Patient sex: F
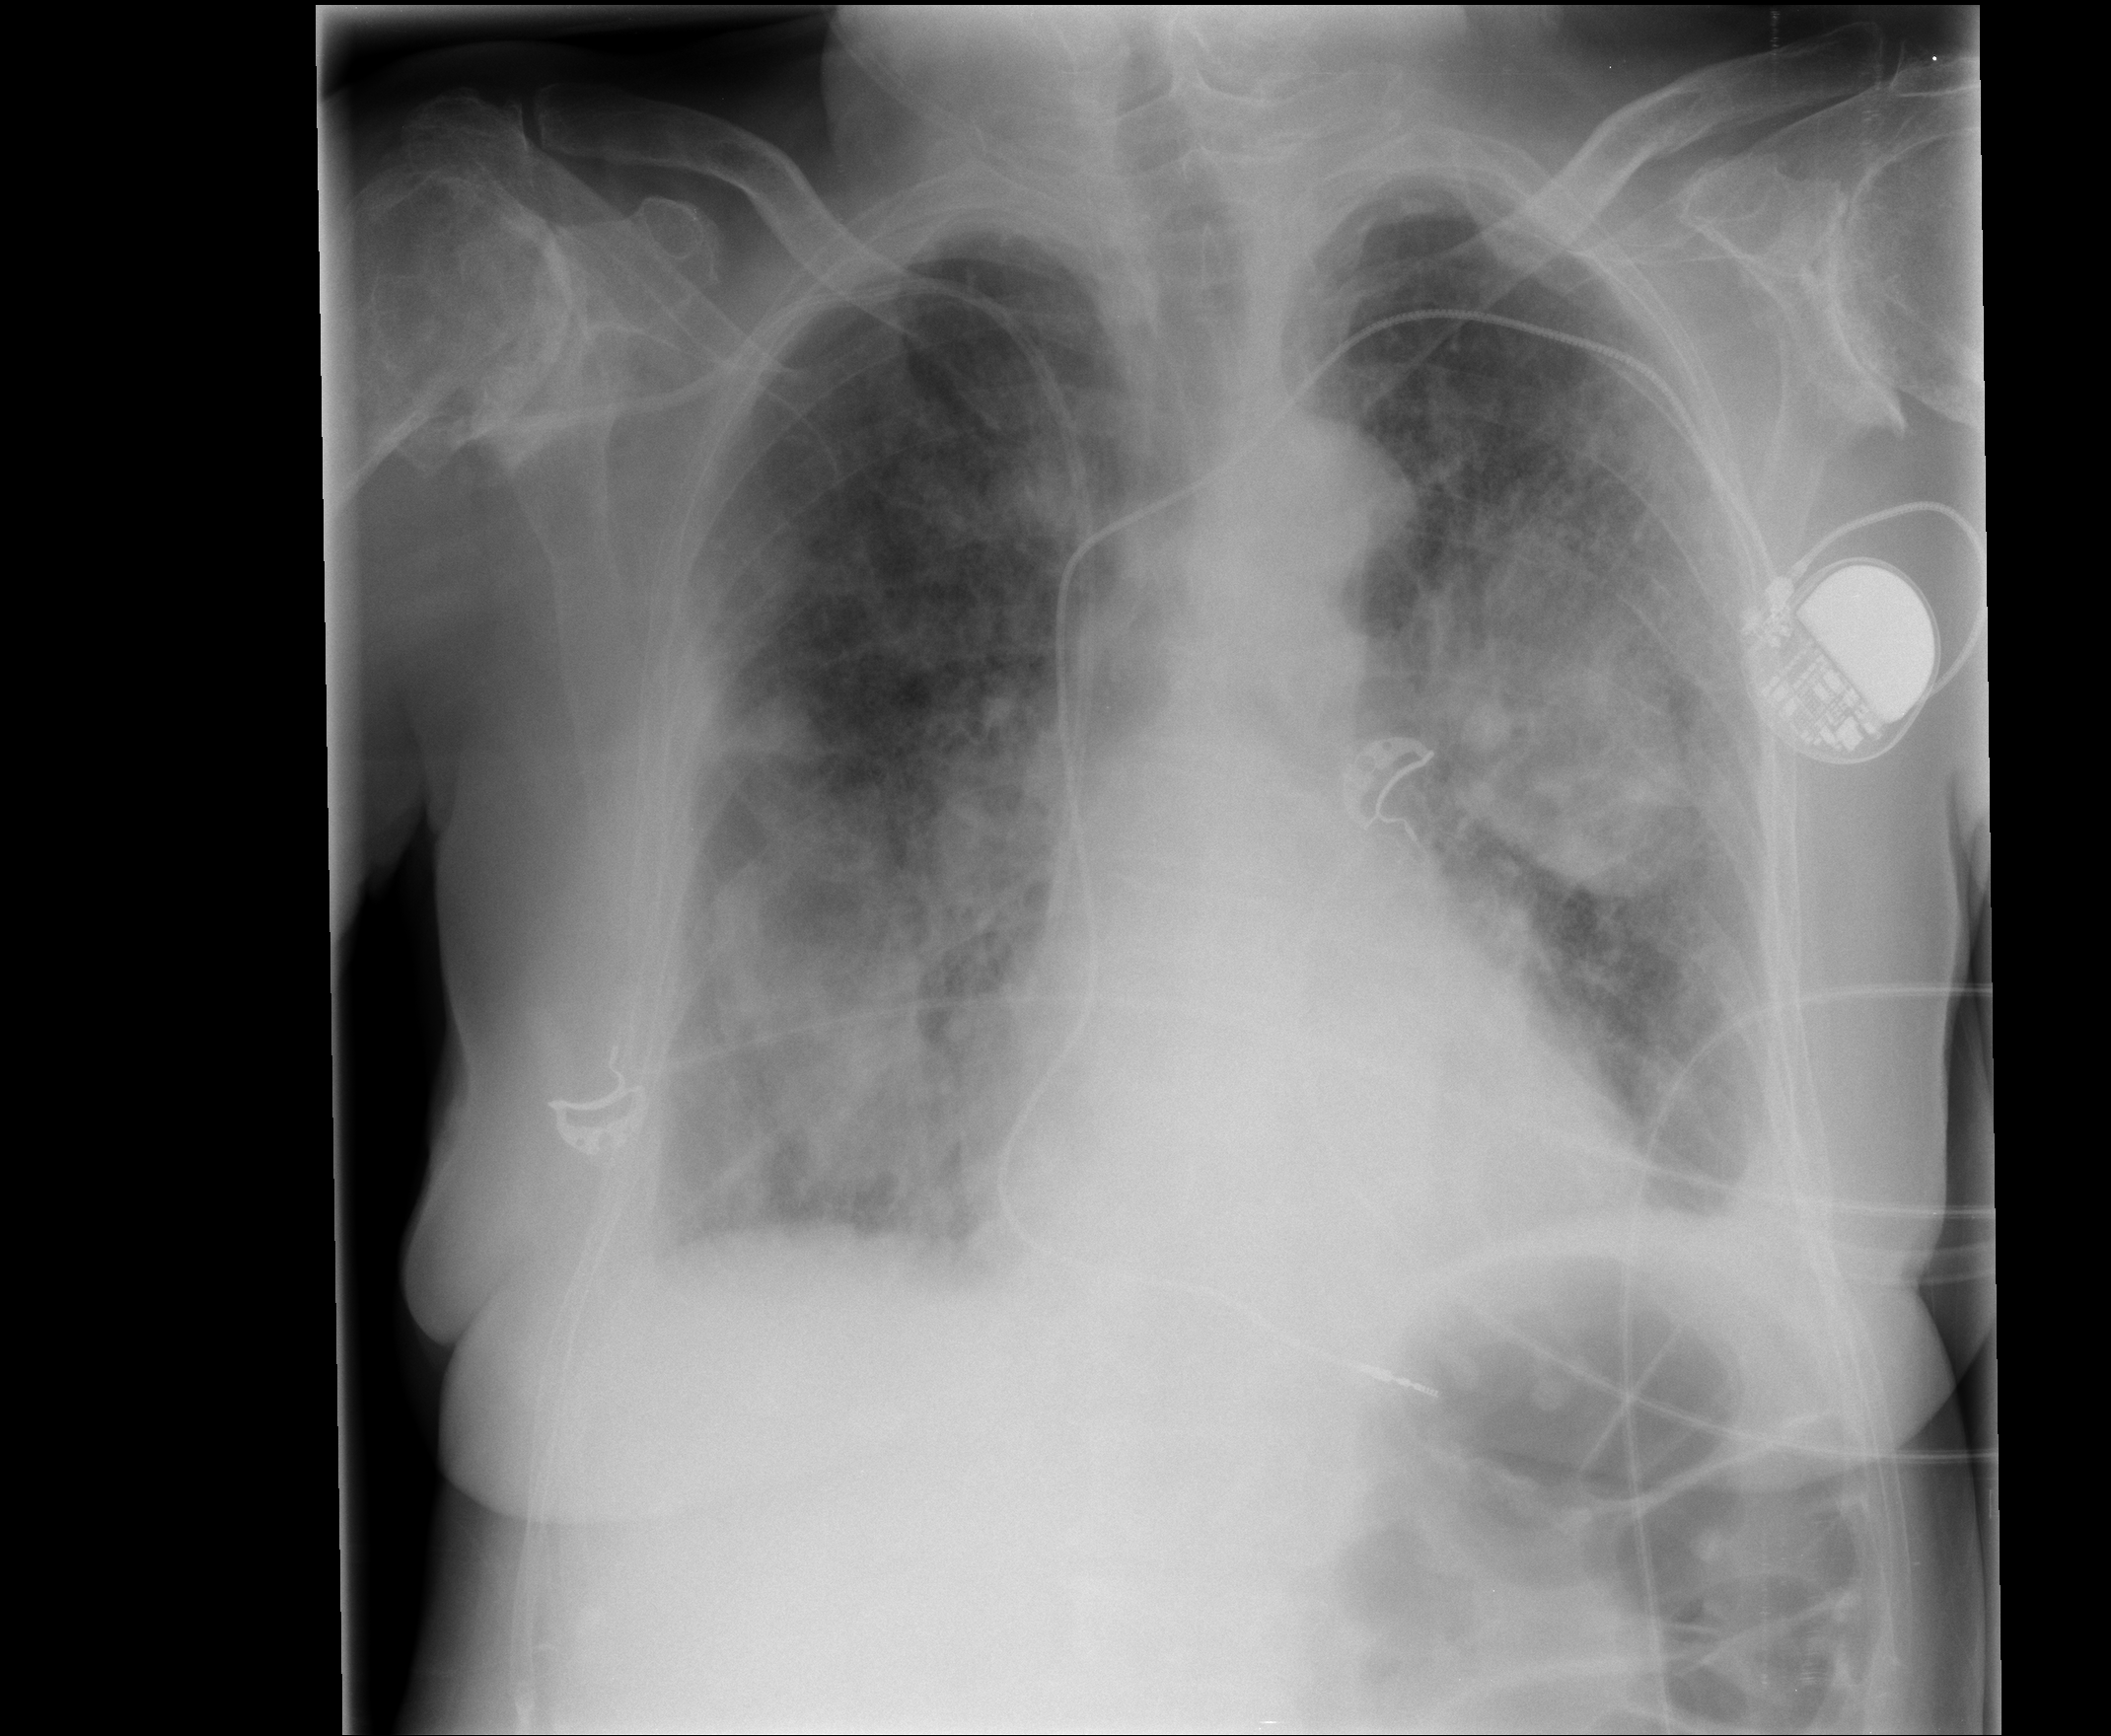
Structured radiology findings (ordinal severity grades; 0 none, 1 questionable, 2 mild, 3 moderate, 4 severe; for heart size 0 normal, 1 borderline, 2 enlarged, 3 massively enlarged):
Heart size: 0
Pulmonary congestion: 2
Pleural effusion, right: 2
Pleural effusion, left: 2
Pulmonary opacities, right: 3
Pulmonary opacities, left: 3
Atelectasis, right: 3
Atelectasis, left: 3